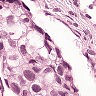
Metastatic tissue present: yes